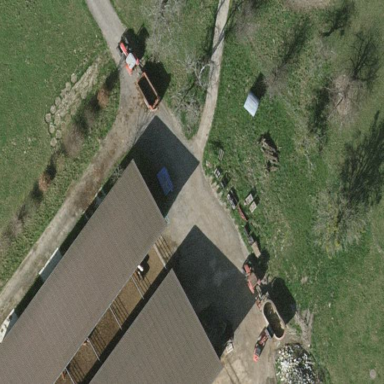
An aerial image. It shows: Simple house.